Interaction volume radius: 5 \u00c5
Interaction volume height: 30 \u00c5
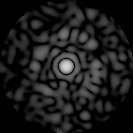
Disorder parameter: 0.8114